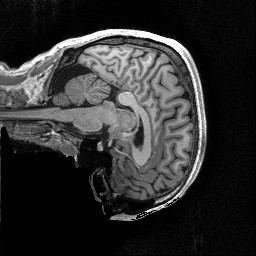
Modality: T1w
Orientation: sagittal